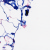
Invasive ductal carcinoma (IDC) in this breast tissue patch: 0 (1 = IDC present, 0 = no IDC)